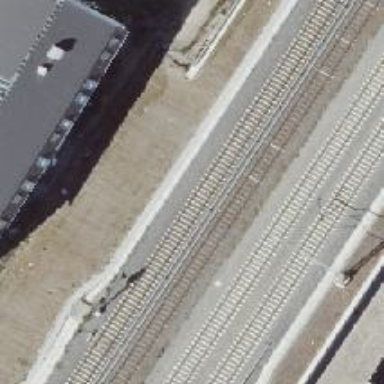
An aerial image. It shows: Light rail electrified railway.